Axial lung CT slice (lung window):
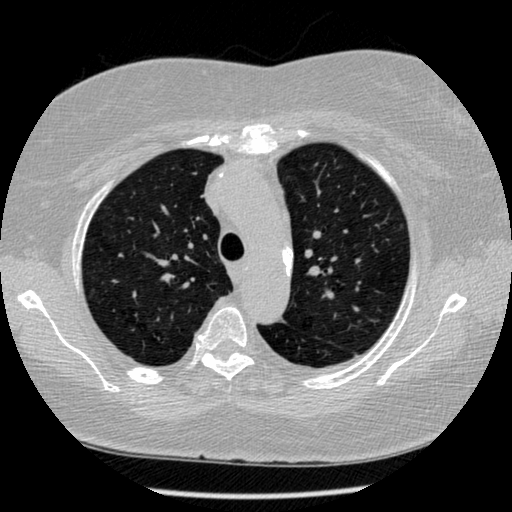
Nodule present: no